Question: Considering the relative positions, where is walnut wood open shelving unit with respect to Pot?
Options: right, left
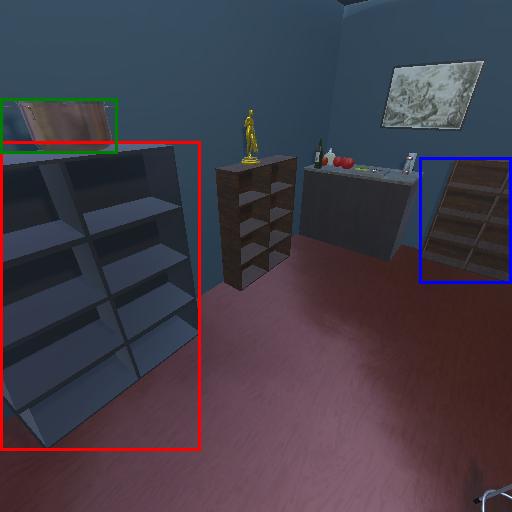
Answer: right